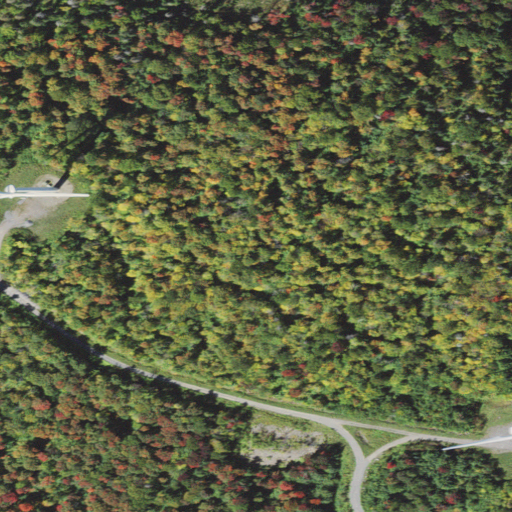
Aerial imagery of mountain in Vermont named Libby Hill containing deciduous forest, mixed forest, shrub, evergreen forest, low intensity development, and woody wetlands